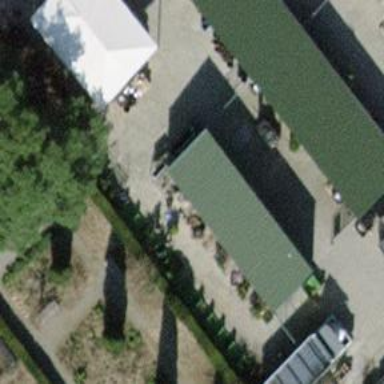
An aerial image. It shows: View of roof of building.